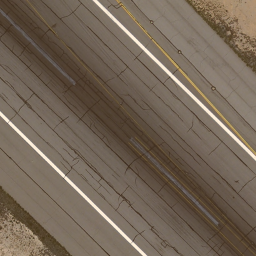
Label: runway